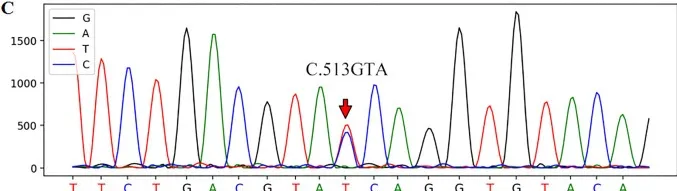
The gene sequencing showed a heterozygous mutation of HNF1B gene in exon 2 (c.513G>A) of the patient.
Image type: pathology (immunostaining)